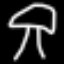
Label: mushroom